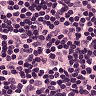
Metastatic tissue present: no